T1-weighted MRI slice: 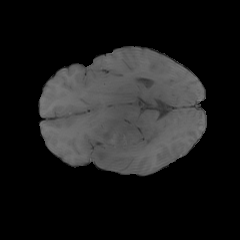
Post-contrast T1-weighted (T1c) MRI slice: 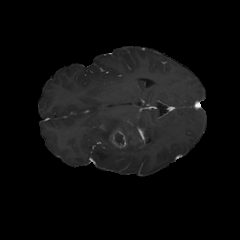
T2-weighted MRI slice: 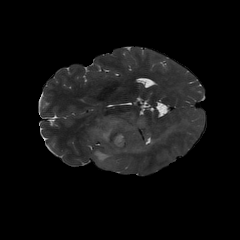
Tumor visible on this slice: yes